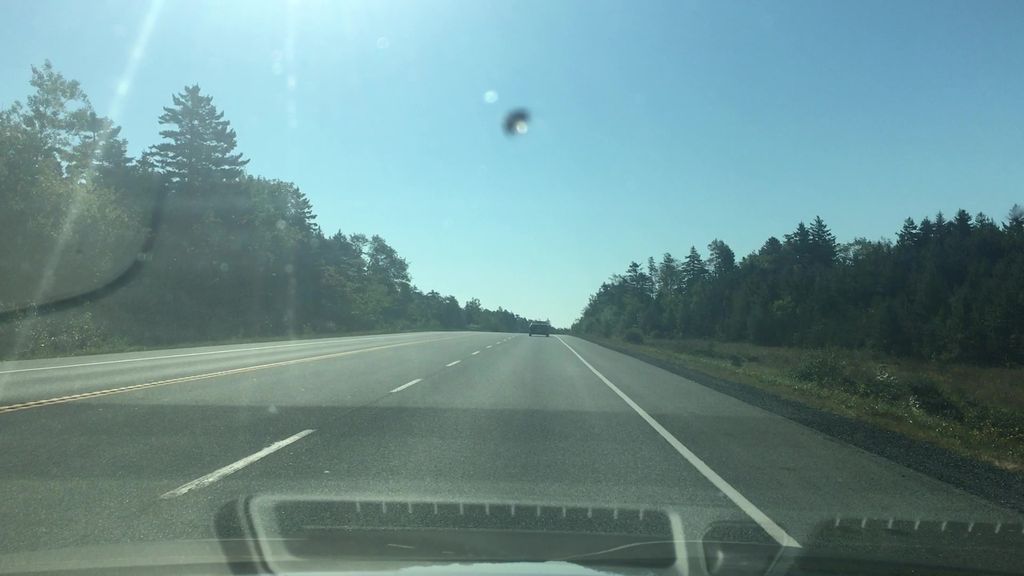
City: halifax